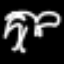
Label: palm tree